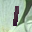
Label: 1